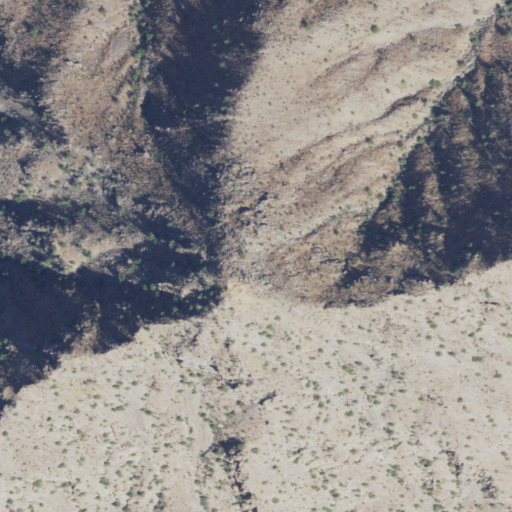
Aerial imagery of mountain in Arizona named Goldmine Mountain containing only shrub